Question: I need to add a simple style to a Tableview based on a query in Delphi. I need it to look like this:

I know there's a way to group by fields, but I can't seem to figure out how to add the 2 main title fields to the header of the table.
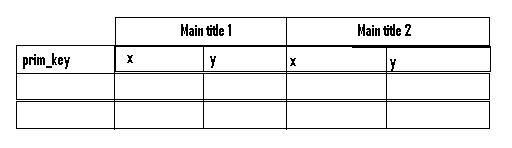
Answer: This can be done using the BandedTableView. This view allows you to arrange columns by Bands (in your case, there will be two bands: Main title1 and Main title 2. NOTE, that it is impossible to show a column without a band in this view. So, you will also have to create an additional band for the Prim_Key column.